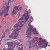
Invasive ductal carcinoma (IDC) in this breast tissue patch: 1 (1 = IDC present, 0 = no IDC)